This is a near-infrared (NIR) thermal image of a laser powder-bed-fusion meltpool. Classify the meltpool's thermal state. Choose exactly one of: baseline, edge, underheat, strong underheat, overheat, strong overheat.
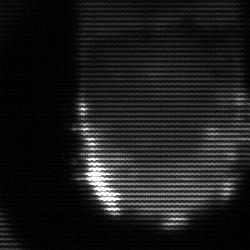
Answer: baseline